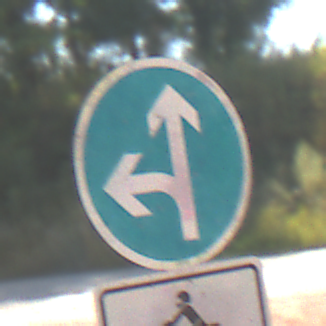
Verkehrszeichen: VorgeschriebeneFahrtrichtungGeradeausOderLinks
Zusatzzeichen unten: EinspurigeFahrzeugeFrei3
Umgebung: Outdoor, Nature
Tageszeit: MorningAfternoon
Wetter: Clear
Licht: Natural
Jahreszeit: Summer
Kontrast: HighContrast